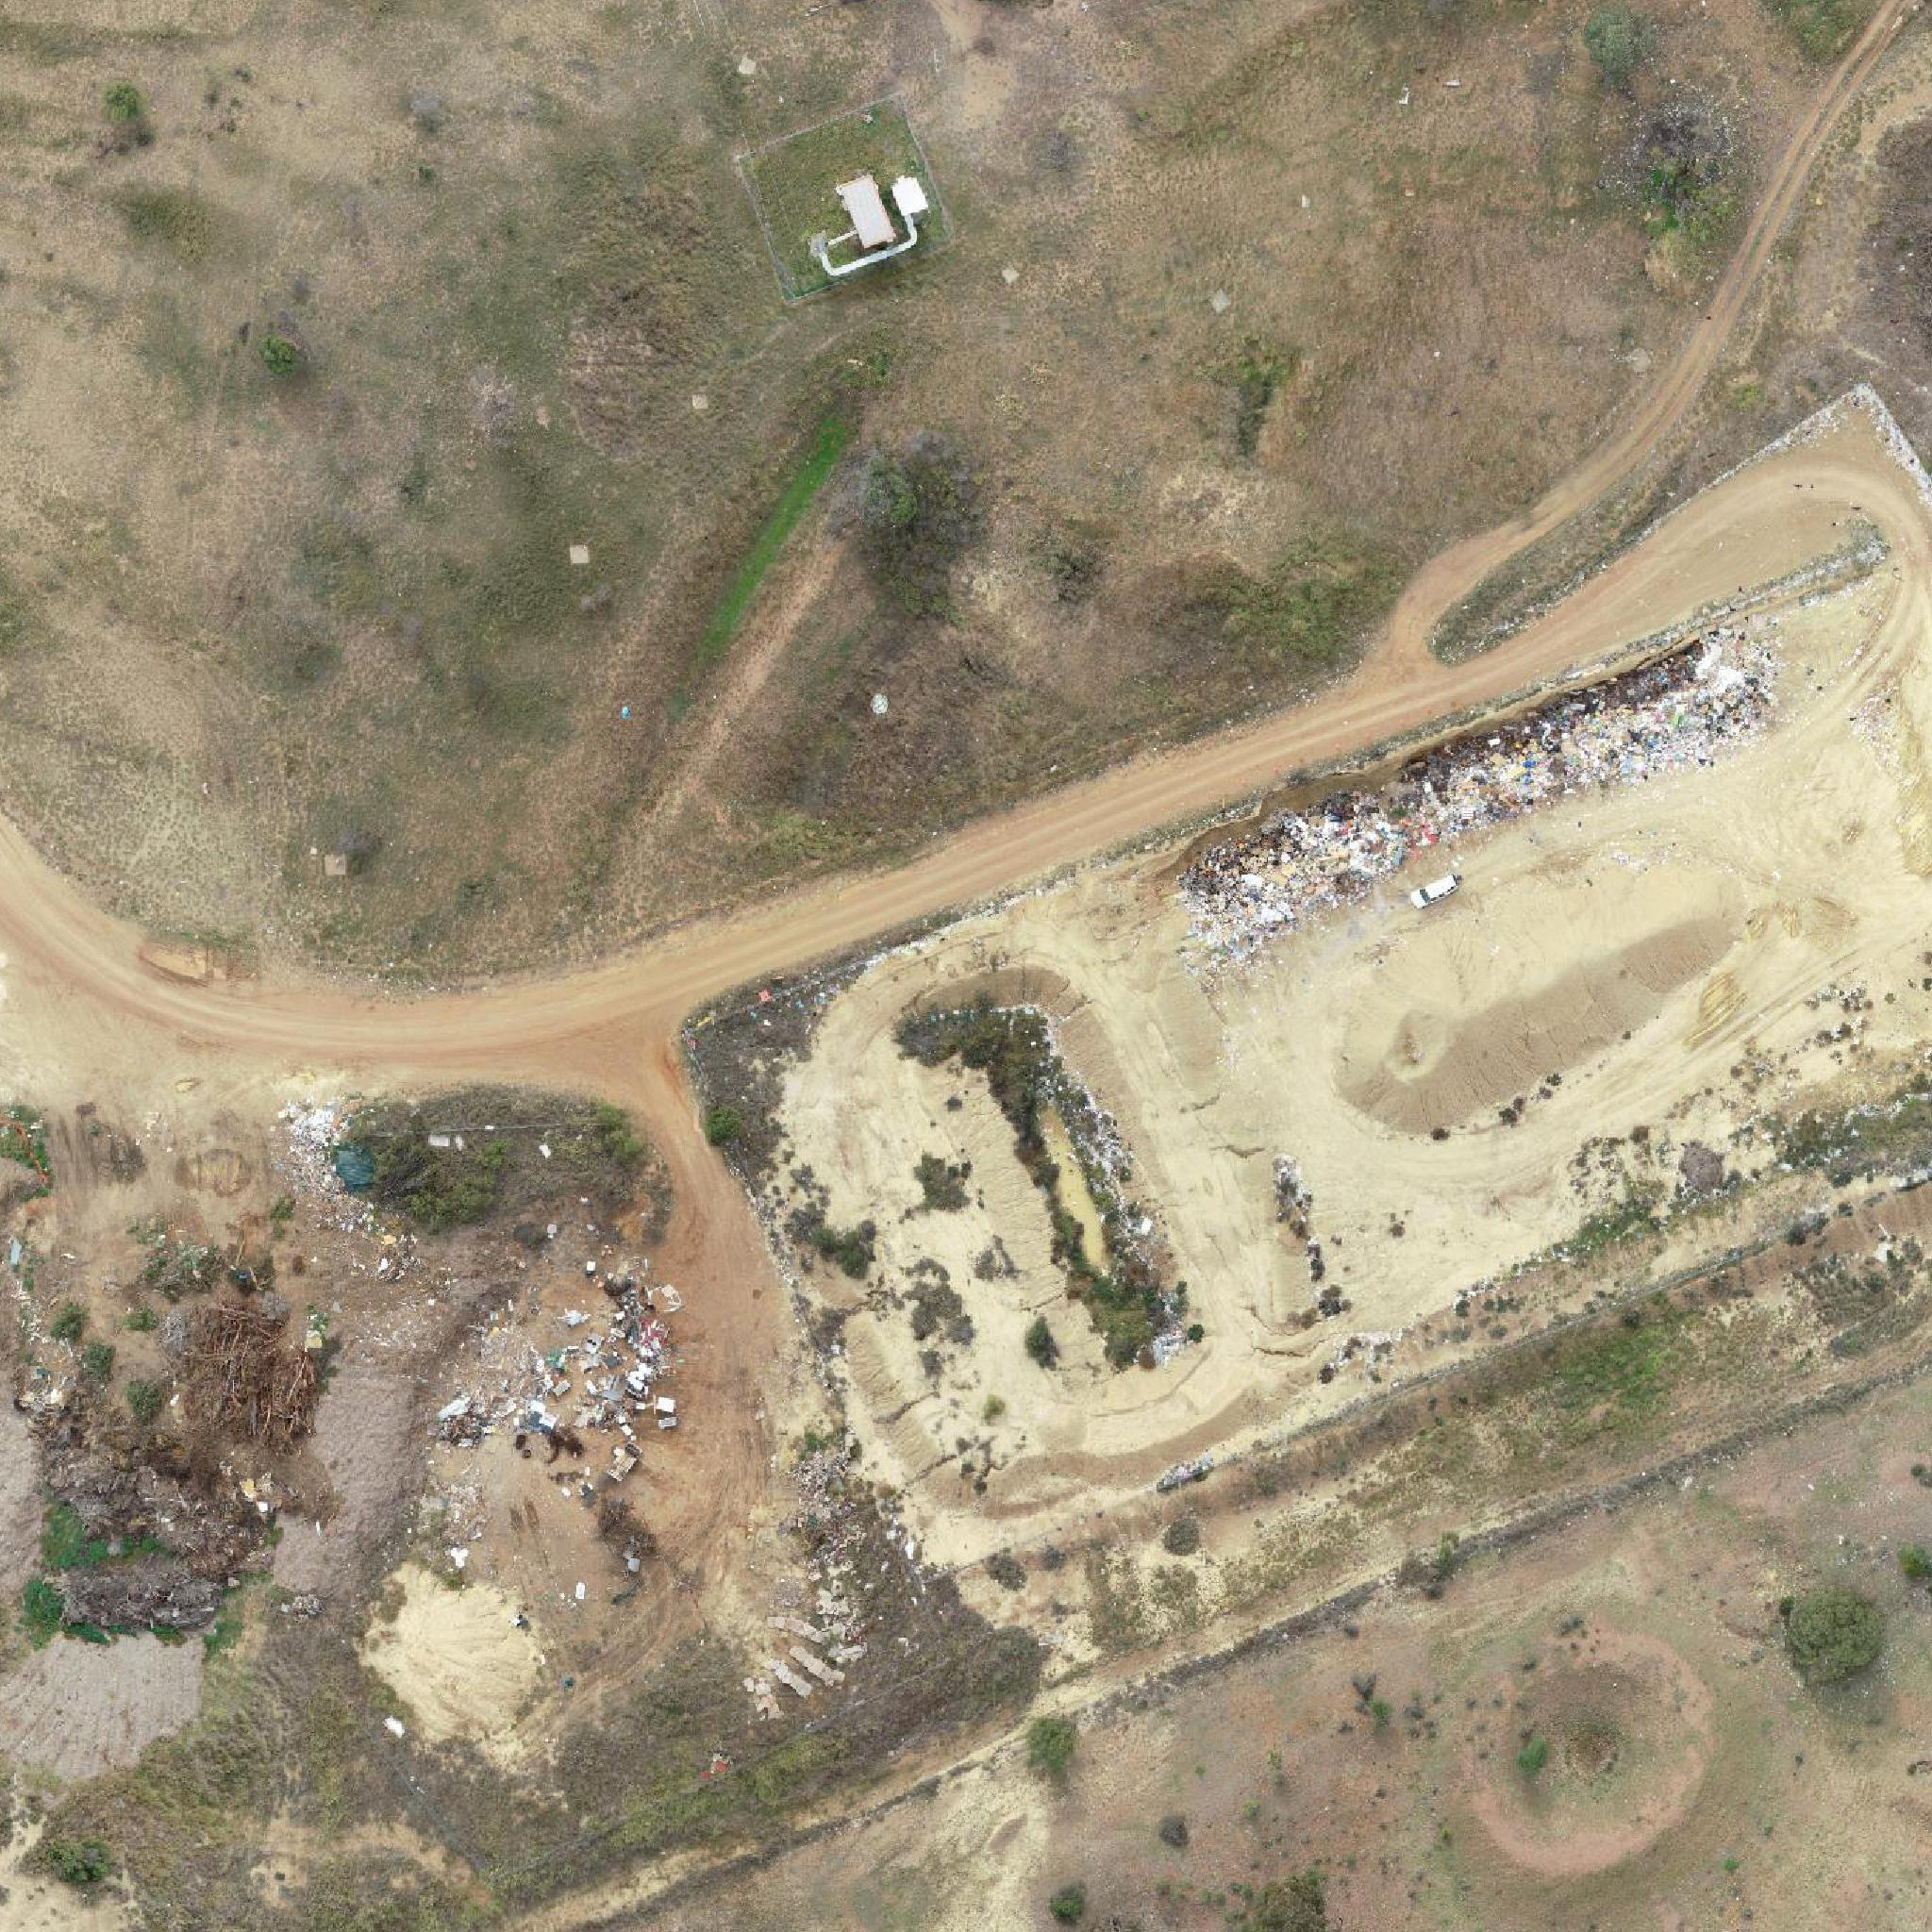
Biome: Brigalow tropical savanna